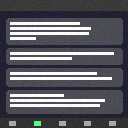
Screen state: on